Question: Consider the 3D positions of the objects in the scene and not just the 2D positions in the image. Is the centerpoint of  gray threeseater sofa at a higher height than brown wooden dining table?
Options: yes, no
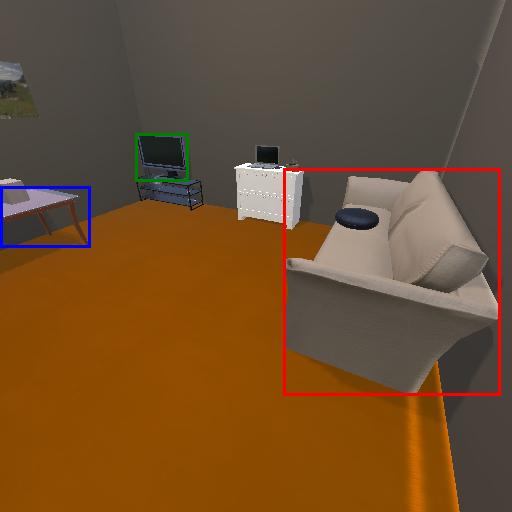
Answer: yes